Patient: sex F, age 26
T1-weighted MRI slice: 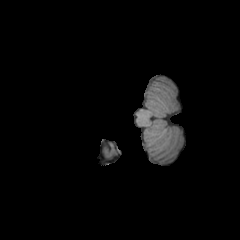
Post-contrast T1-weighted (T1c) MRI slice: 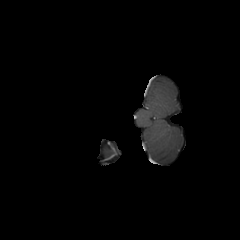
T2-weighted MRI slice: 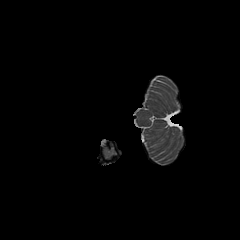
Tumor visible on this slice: no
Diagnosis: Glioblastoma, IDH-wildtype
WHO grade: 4